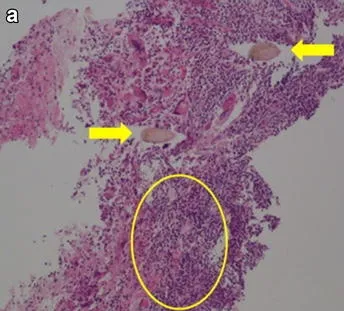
Histopathological images. A; A histological section of the mature cystic teratoma reveals abundant inflammatory cell invasion (circled section) and hair-shaft tissue (arrows).
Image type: pathology (h&e)